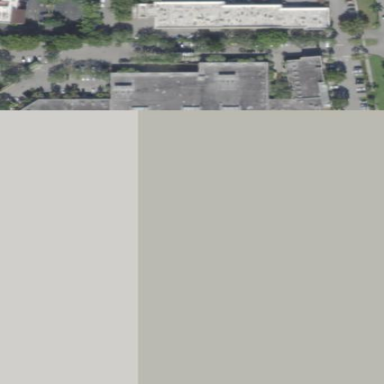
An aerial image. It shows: Commercial building.